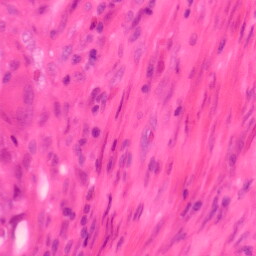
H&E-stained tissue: Colon